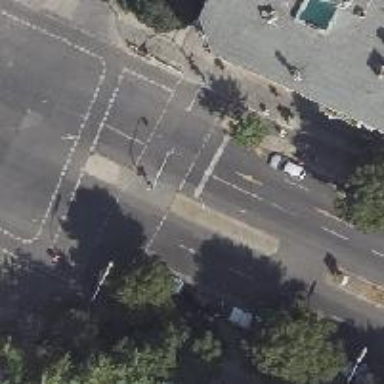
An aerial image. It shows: Footway that serves as traffic island.